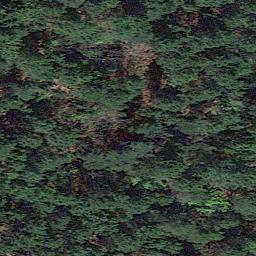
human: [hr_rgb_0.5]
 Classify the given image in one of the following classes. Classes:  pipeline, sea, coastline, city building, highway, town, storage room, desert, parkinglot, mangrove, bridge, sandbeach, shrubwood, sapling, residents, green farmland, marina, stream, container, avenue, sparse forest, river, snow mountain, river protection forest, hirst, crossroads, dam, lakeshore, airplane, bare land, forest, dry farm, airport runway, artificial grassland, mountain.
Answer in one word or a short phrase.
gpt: forest